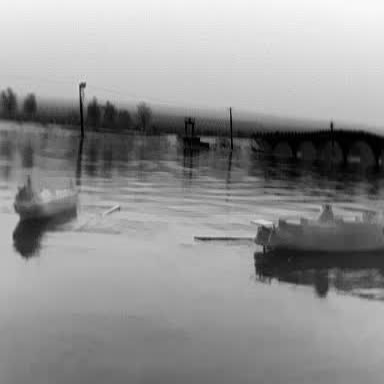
There is a liner in the infrared image.